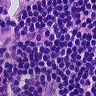
Metastatic tissue present: no